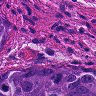
Metastatic tissue present: no